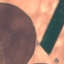
Land use / land cover: AnnualCrop